Question: First off, here's the code :
'''
<?php
$categories = get_categories();
foreach ($categories as $cat) { if ($cat->count >= 4) { ?>
<section class="home-section row">
<div class="large-12 columns">
<h3 class="ug-home-title"><span><?=$cat->name;?></span></h3>
<div class="row">
<div class="large-6 columns">
<?php
$args = array(
'post_type' => 'post',
'category_name' => $cat->name,
'posts_per_page' => 1
);
$query = new WP_Query($args);
while ($query->have_posts()) : $query->the_post();
?>
<article class="ug-panel">
<ul class="ug-tag-list">
<?php
$post_categories = wp_get_post_categories( $post->ID );
foreach ($post_categories as $c) {
echo '<li><a href="'.get_category_link( get_cat_ID(get_category( $c )->name) ).'">'.get_category( $c )->name.'</a></li>';
}
?>
</ul>
<?php (has_post_thumbnail()) ? the_post_thumbnail() : displayBackupImage(); ?>
<footer class="ug-panel-inner">
<p><em><?= 'il y a '.human_time_diff( get_the_time('U'), current_time('timestamp') ); ?></em></p>
<h4><a href="<?php the_permalink() ?>"><?php the_title(); ?></a></h4>
</footer>
</article>
<?php endwhile; wp_reset_postdata()?>
</div>
<div class="large-6 columns">
<ul class="ug-article-list">
<?php
$args = array(
'post_type' => 'post',
'category_name' => $cat->name,
'posts_per_page' => 3,
'offset' => 1
);
$query = new WP_Query($args);
while ($query->have_posts()) : $query->the_post();
?>
<li>
<article class="clearfix">
<a href="<?php echo get_permalink(); ?>" class="left picture">
<?php (has_post_thumbnail()) ? the_post_thumbnail() : displayBackupImage(); ?>
</a>
<h5><a href="<?php echo get_permalink(); ?>"><?php the_title(); ?></a> <br><small>publie il y a <em><?= human_time_diff( get_the_time('U'), current_time('timestamp') ); ?></em></small></h5>
</article>
</li>
<?php endwhile; wp_reset_postdata();?>
</ul>
</div>
</div>
</div>
</section>
<hr class="home-hr">
<?php }} ?>
'''
As you can see, there is first a simple foreach loop for the categories containing more than 4 posts. Then, I am using two different custom queries to display those posts in two different places in my code.
This works perfectly, but for some reason, it will invariably fail on some categories despite them containing posts, and I have no idea why. I've attached a screenshot so you can see the output.
Any answer is greatly appreciated.
it would seem to happen when a post belongs to two categories at the same time... A conflict maybe? I really am at a loss here.
nope, it has nothing to do with that, some categories display the same post twice just fine...

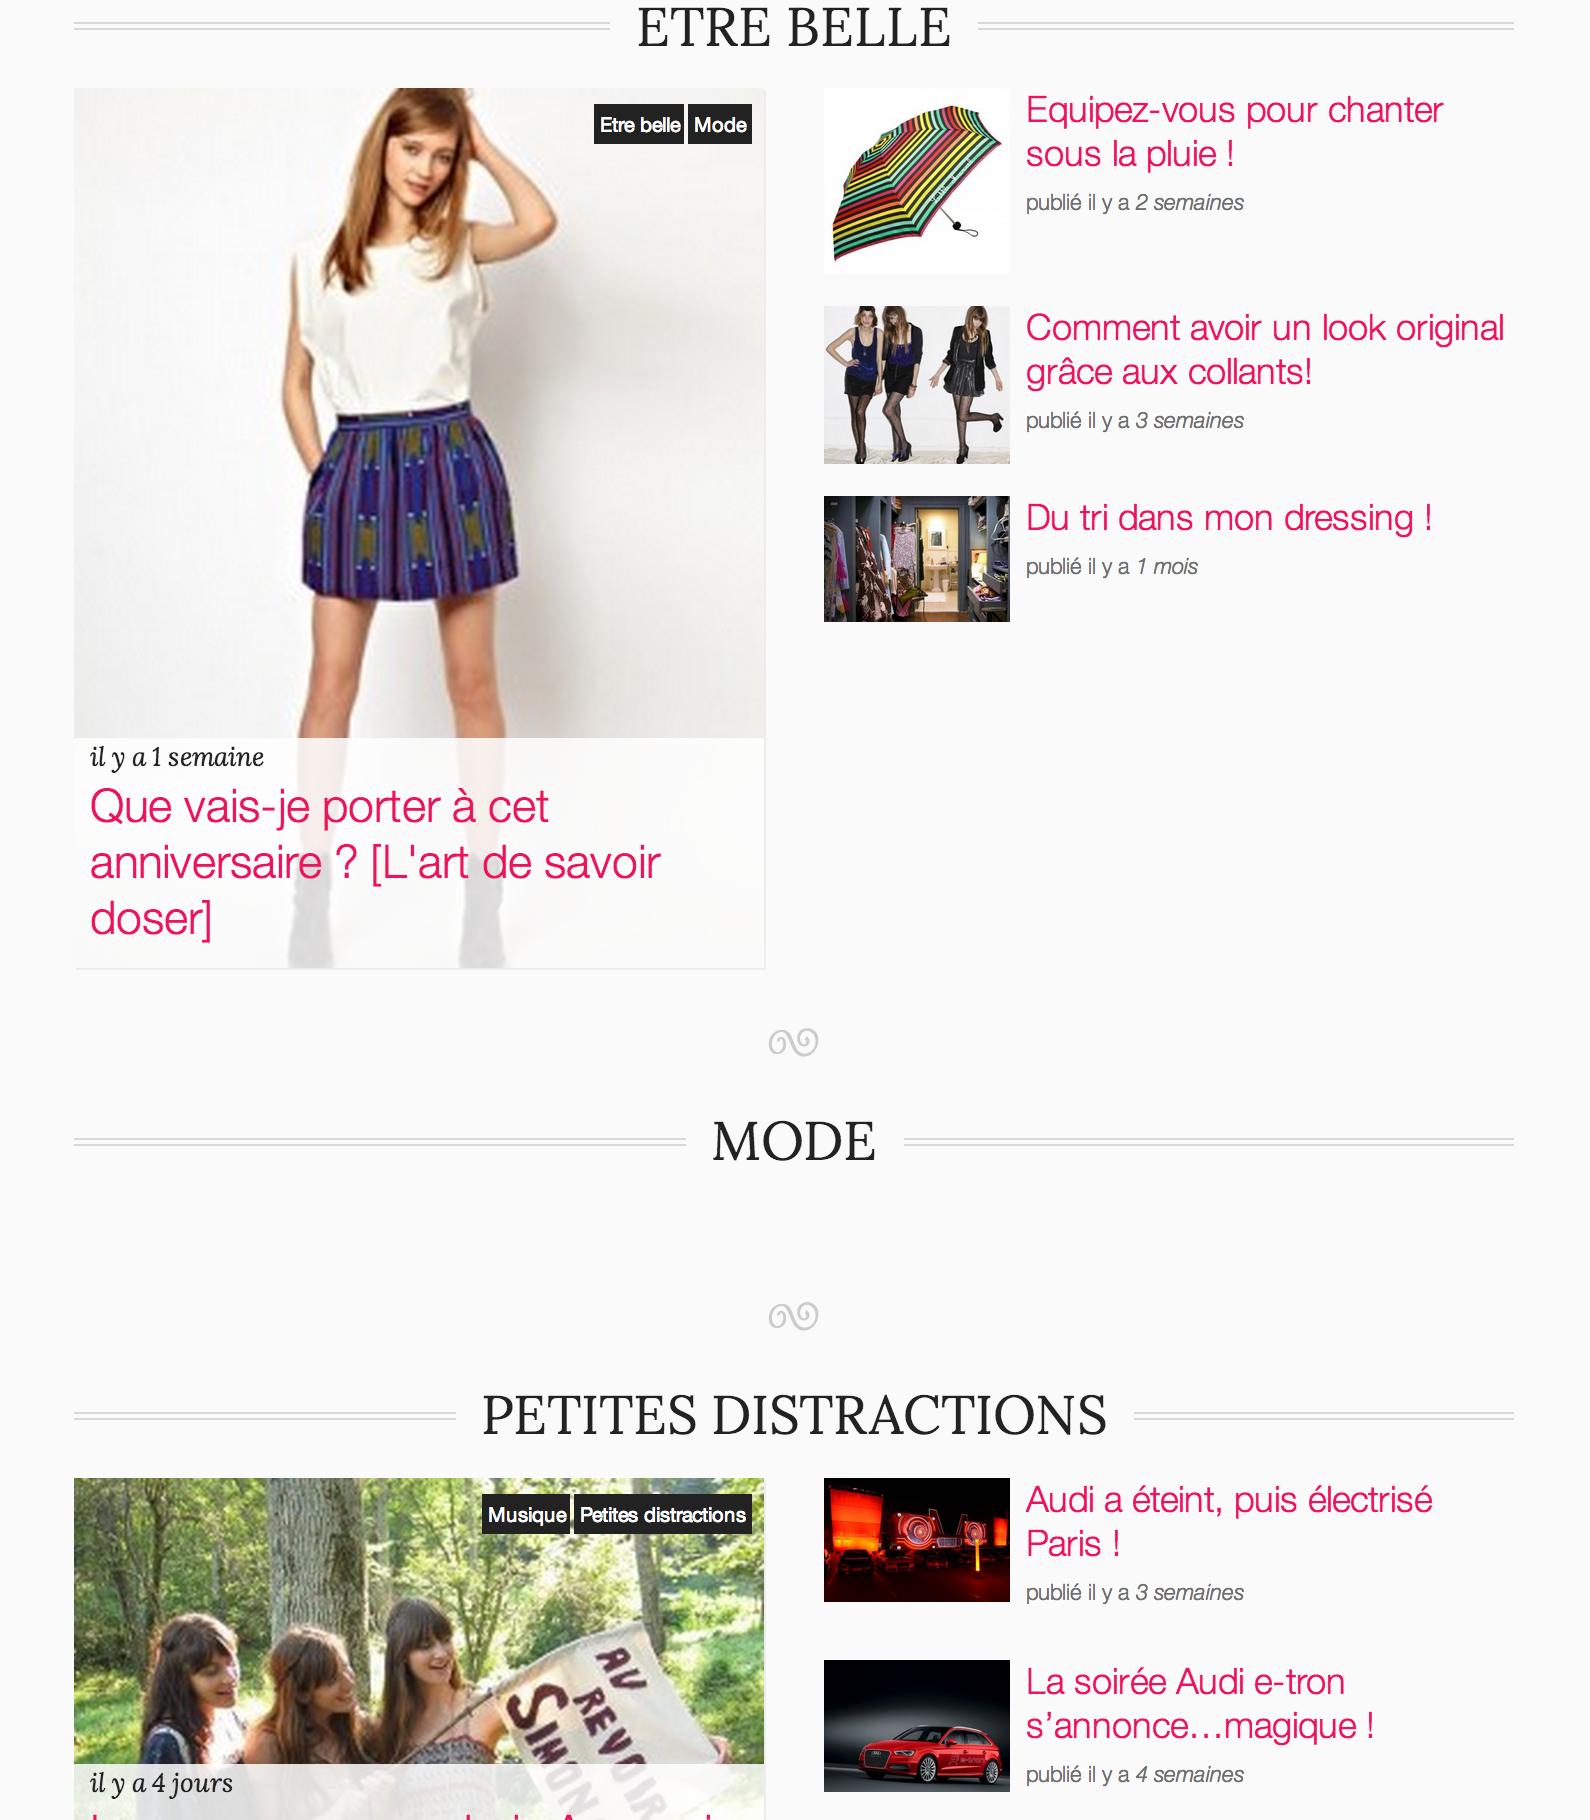
Answer: It turns out I'm a moron.
The answer lies in changing this ''category_name' => $cat->name' to this ''category_name' => $cat->slug'
The slugs are the real identifiers. The 'name' property can be "Banana" and it'll still link to the actual category.